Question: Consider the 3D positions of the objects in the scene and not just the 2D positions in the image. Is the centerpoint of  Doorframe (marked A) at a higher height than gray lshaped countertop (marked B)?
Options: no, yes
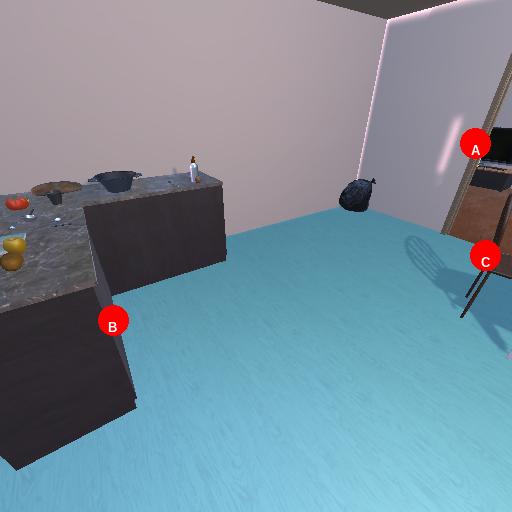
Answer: no